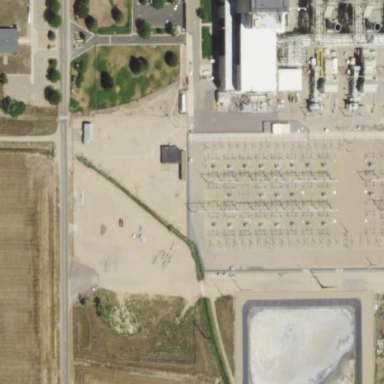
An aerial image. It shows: Fenced power substation at the transmission level.